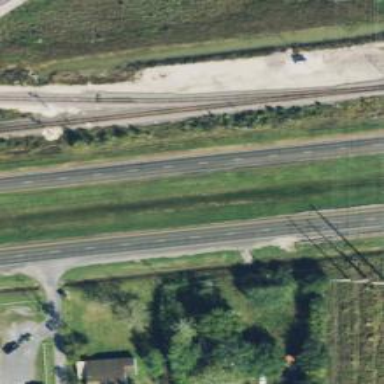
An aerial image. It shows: Trunk highway with expressway features.